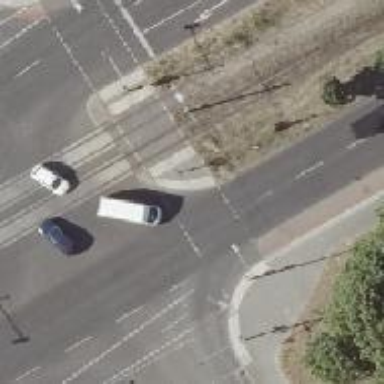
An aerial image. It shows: Asphalt footway with crossing controlled by traffic signals. The crossing includes island.